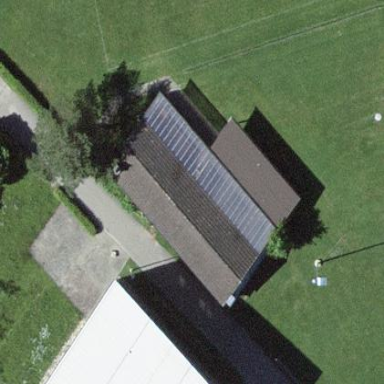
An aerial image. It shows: Sports centre building.